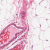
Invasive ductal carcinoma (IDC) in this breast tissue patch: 0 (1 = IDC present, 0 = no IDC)